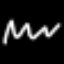
Label: squiggle